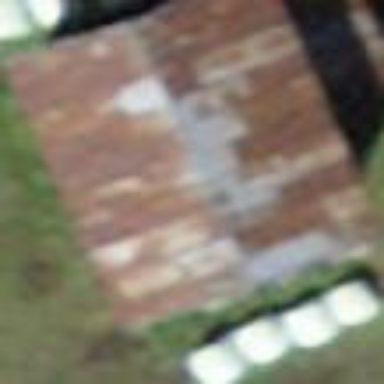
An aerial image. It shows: Shed.